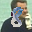
Label: 8